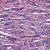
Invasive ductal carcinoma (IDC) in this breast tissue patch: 1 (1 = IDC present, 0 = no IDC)